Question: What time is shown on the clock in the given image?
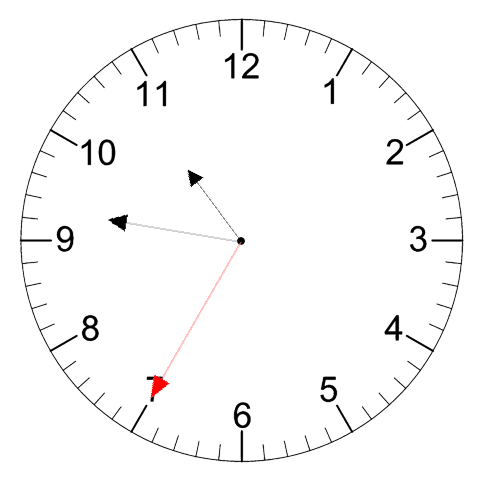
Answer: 10:46:35